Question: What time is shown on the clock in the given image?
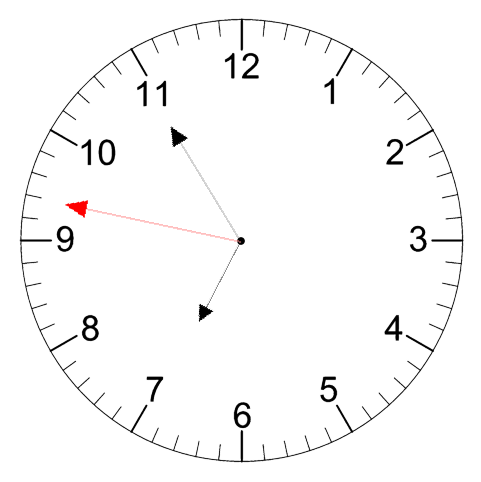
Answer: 06:54:47